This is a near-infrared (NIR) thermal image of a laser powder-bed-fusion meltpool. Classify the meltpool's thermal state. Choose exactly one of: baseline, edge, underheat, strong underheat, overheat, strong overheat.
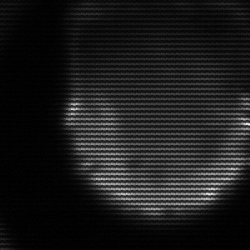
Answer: edge